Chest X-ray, PA view. Patient: 60 years old, sex M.
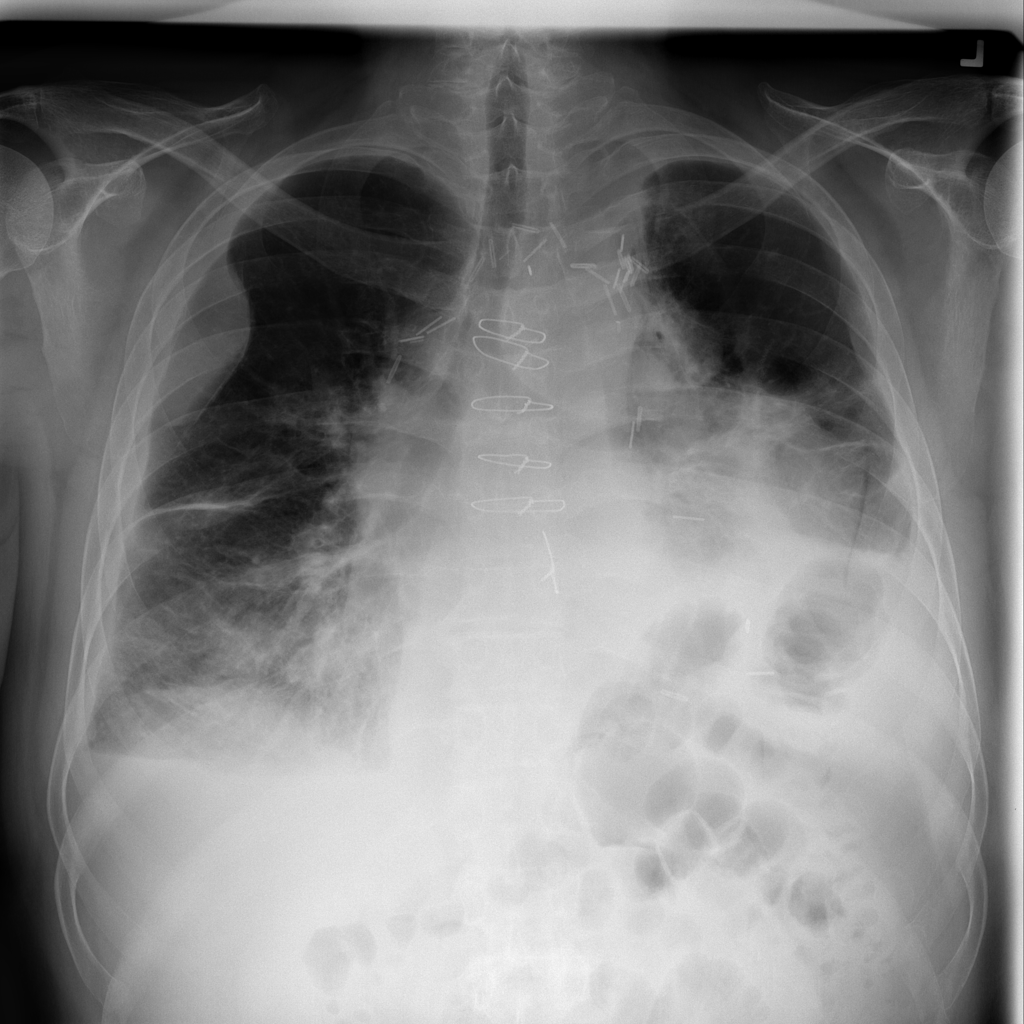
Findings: Infiltration, Mass, Nodule, Pleural_Thickening